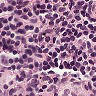
Metastatic tissue present: no